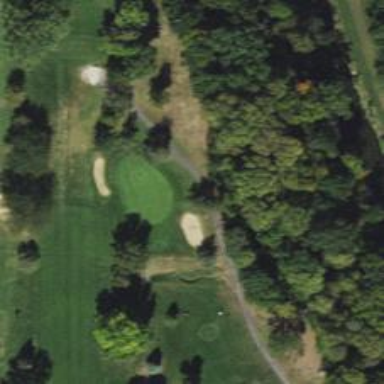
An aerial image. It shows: View of golf hole.